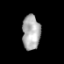
Tissue: prostate
Cell type: T cells
Senescence score: 0.2269
Nuclear area (px): 616
Mean DAPI intensity: 171.476